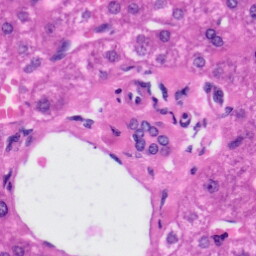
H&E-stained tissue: Liver